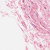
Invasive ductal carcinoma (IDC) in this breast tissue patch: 0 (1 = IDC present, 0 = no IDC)